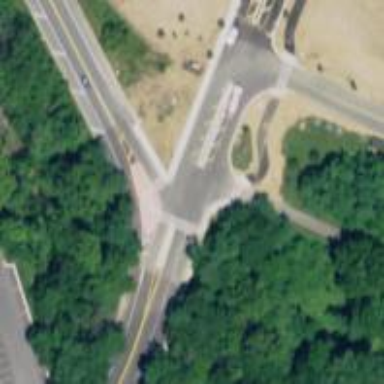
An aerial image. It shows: Marked crossing on the road.